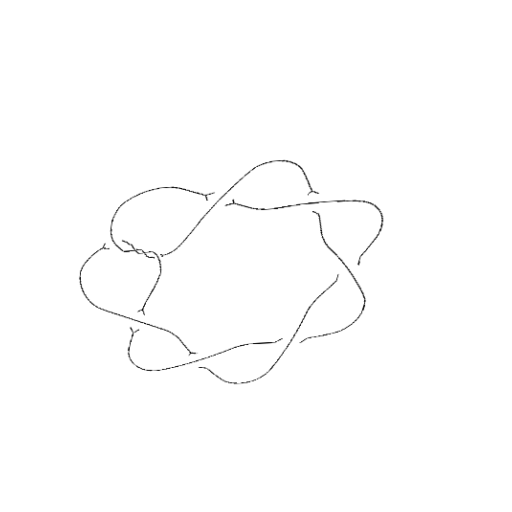
Crossing number: 10